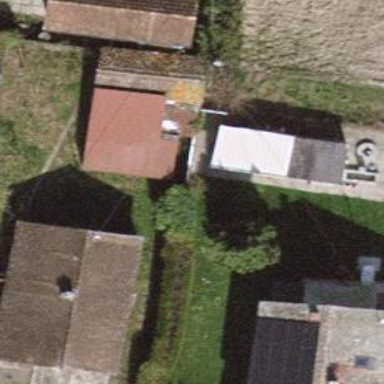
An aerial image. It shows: Simple house.